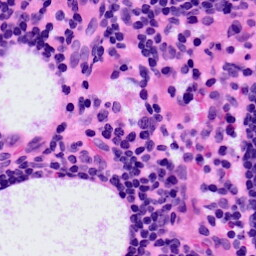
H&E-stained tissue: LymphNode